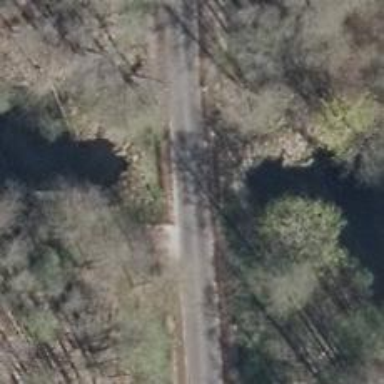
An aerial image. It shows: Unclassified road with asphalt surface running over bridge.